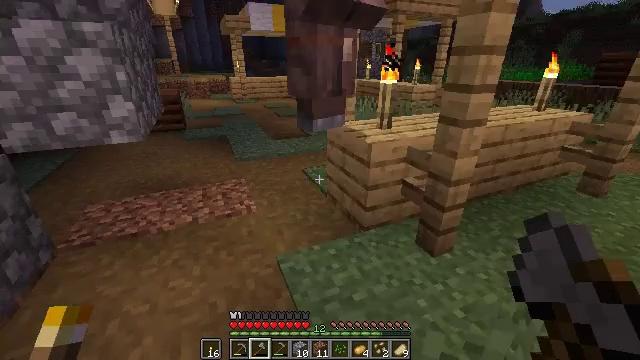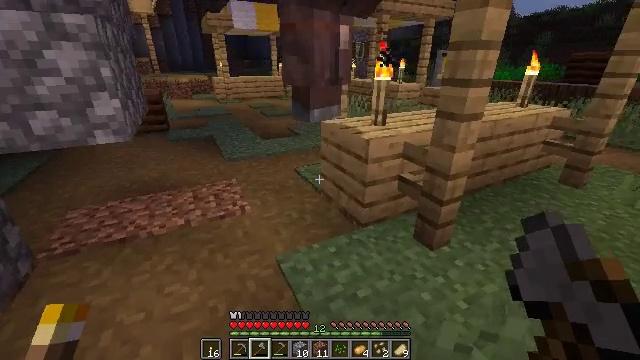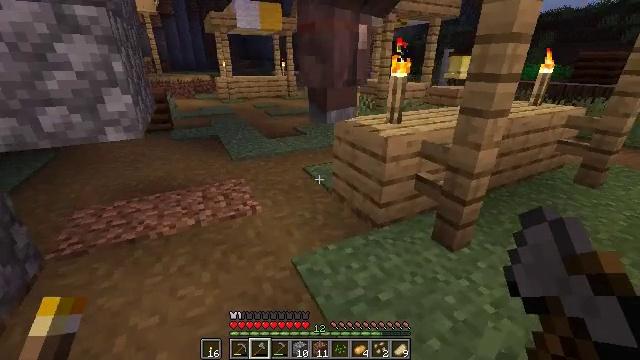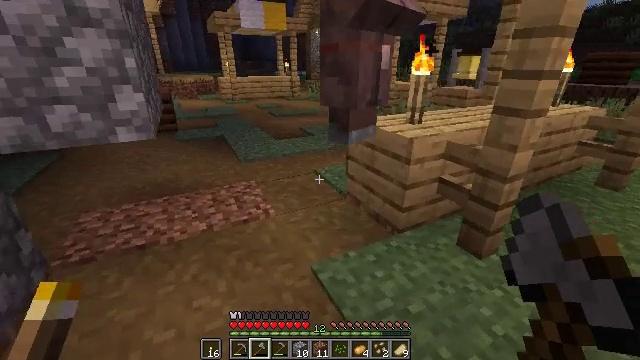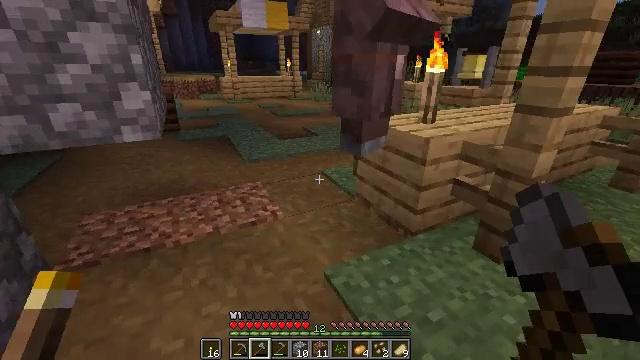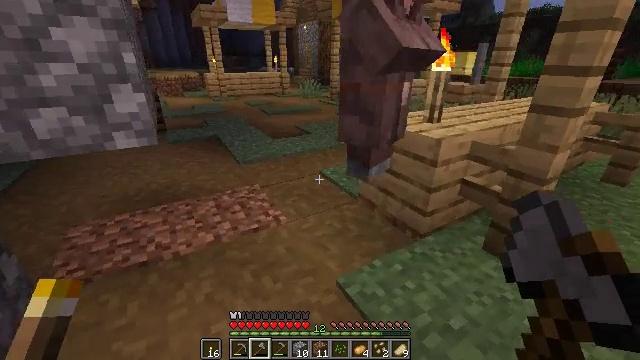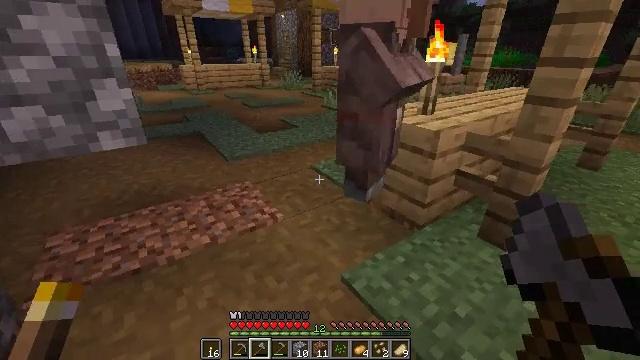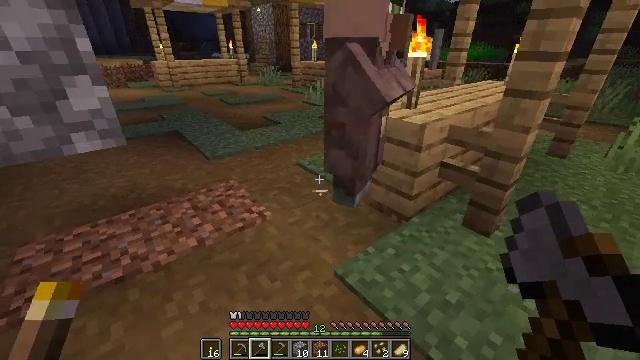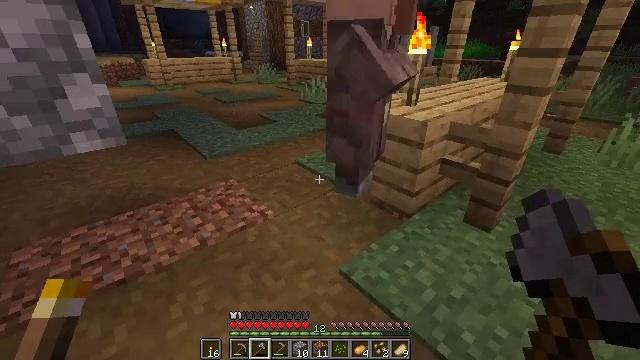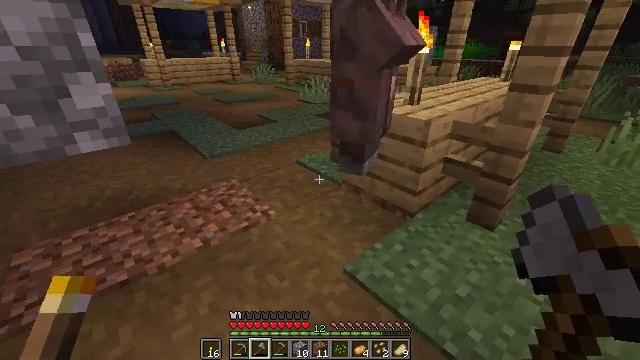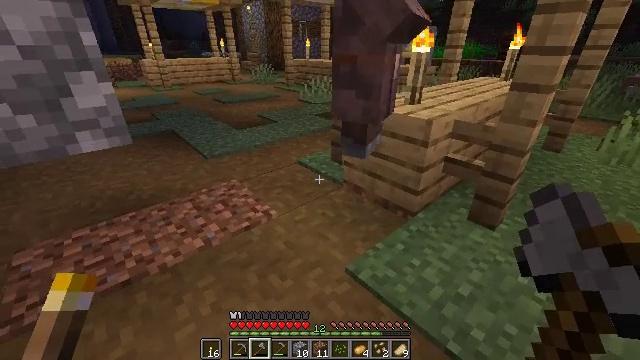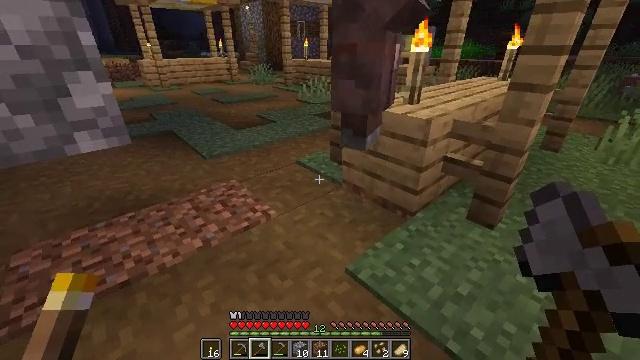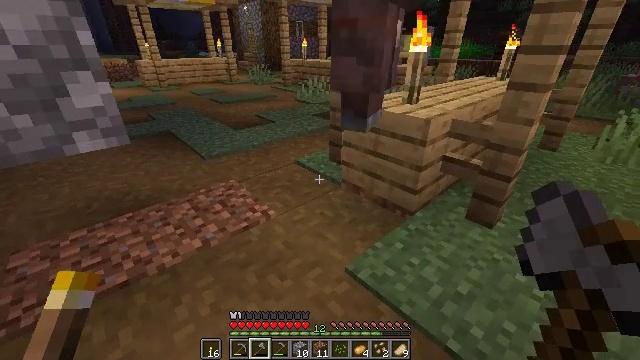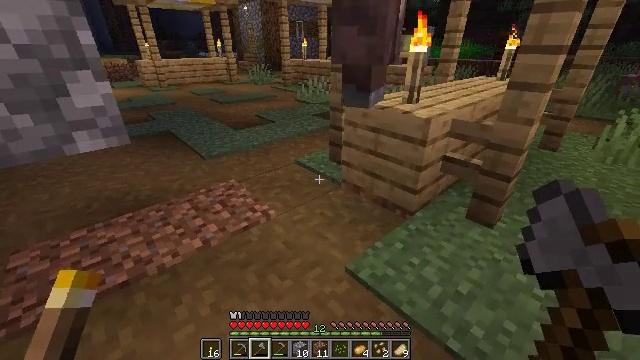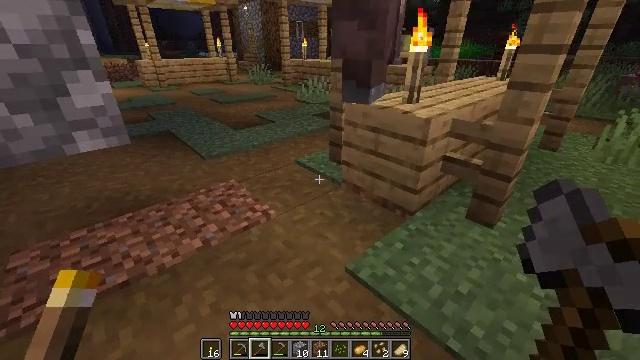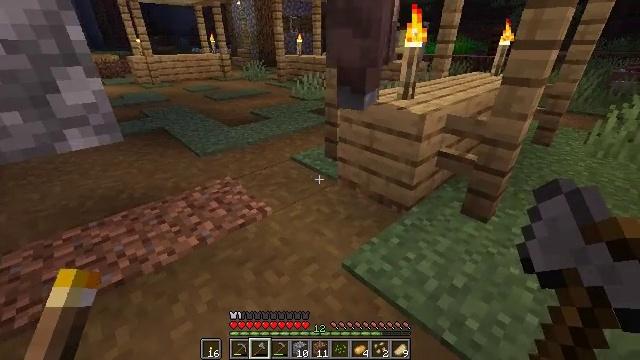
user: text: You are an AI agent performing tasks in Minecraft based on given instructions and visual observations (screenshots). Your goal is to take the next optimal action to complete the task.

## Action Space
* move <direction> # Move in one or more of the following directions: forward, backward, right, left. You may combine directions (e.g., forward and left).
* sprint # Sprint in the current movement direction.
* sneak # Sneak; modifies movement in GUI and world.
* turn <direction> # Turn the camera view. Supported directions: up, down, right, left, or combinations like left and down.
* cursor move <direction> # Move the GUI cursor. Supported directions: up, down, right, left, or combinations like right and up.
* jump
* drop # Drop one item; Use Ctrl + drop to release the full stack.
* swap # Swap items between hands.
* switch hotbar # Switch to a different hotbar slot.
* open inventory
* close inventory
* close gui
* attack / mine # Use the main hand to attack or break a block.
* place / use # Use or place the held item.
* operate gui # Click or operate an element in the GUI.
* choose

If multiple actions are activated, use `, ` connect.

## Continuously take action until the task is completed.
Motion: motion action
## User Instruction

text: Attack the grass path to restore it to dirt.
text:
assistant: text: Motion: move forward and move left, turn right
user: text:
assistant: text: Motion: move forward and move left
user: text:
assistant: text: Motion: move forward and move left
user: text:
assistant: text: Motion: move forward and move left
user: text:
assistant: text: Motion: move left, turn right
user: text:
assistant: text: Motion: turn right and down
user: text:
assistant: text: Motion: turn right
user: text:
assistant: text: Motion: turn right
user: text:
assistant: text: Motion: no_op
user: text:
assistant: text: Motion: no_op
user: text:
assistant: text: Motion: no_op
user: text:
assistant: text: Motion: no_op
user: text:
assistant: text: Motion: no_op
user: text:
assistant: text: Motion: no_op
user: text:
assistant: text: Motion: turn right
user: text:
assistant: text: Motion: turn right and down
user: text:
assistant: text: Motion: turn right and down
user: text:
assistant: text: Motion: turn right and down
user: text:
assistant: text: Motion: turn right and down
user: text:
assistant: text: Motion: turn down
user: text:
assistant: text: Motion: no_op
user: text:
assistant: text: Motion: no_op
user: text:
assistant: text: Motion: no_op
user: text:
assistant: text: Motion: turn left
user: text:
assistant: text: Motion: no_op
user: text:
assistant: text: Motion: no_op
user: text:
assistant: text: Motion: no_op
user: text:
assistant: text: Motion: no_op
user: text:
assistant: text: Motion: no_op
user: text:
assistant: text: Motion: no_op